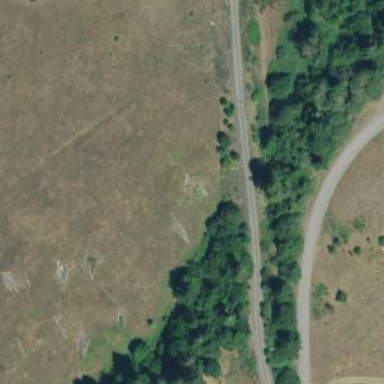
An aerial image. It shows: Culvert tunnel.